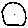
Label: circle